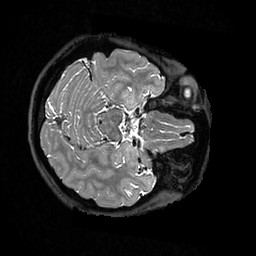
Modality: T2w
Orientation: axial
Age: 24
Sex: female
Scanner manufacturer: ge
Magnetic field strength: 3 T
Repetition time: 3.202 s
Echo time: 0.06568 s